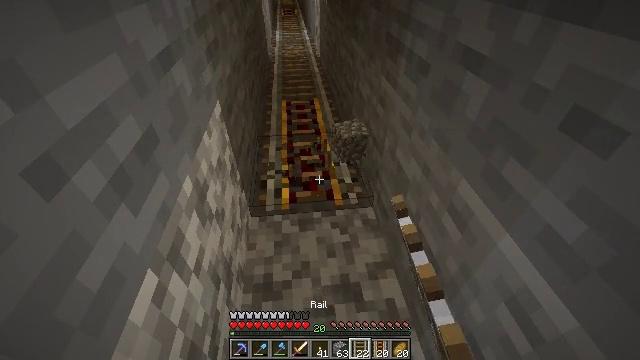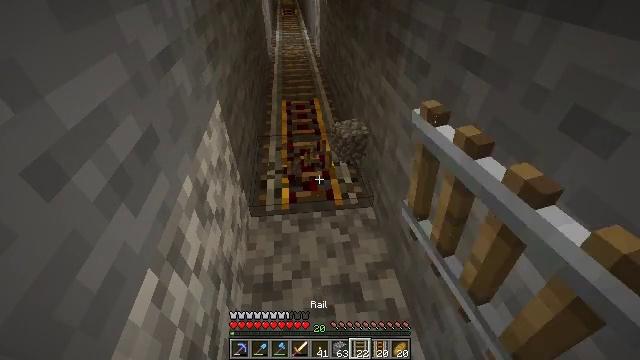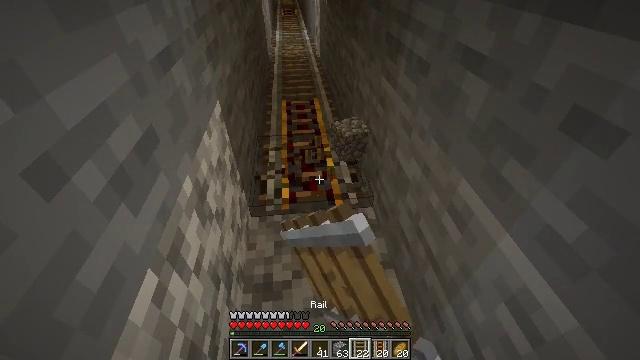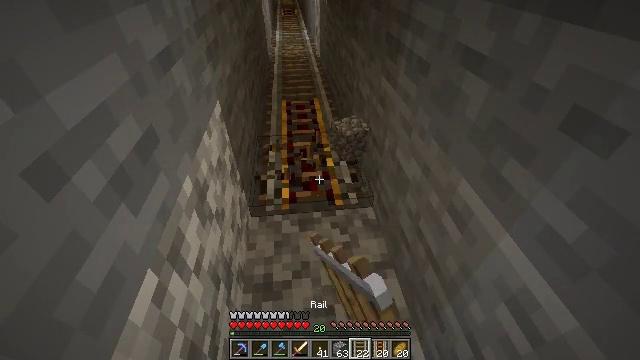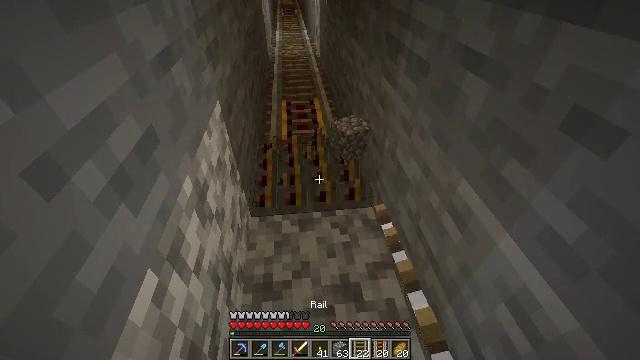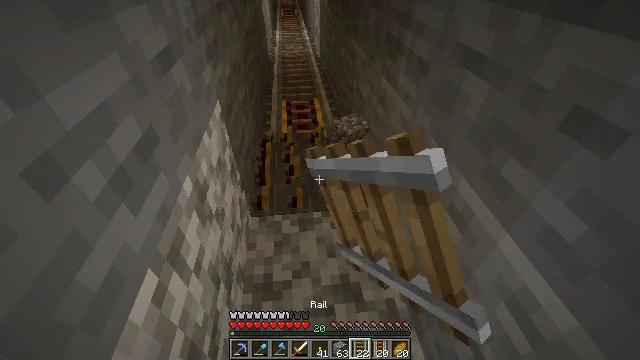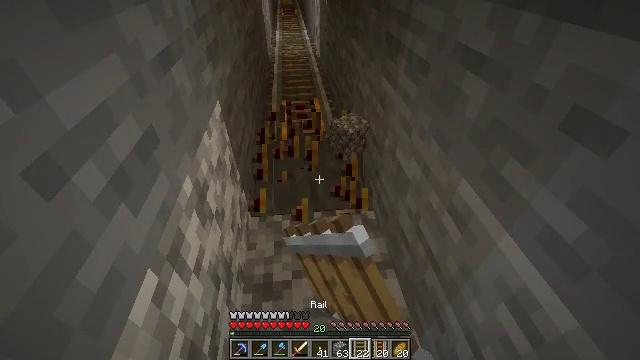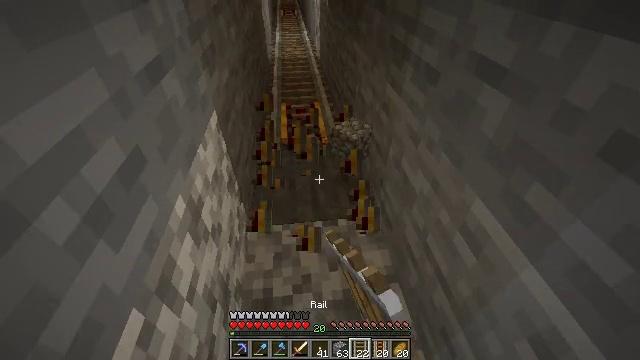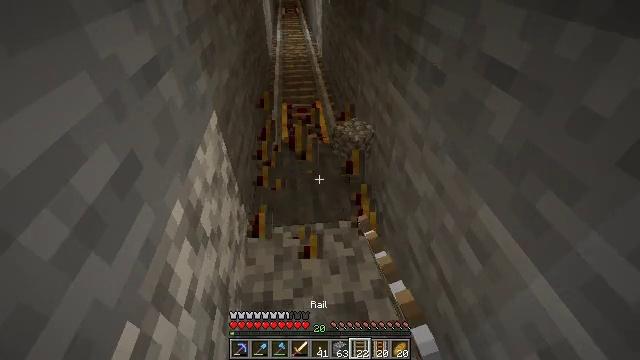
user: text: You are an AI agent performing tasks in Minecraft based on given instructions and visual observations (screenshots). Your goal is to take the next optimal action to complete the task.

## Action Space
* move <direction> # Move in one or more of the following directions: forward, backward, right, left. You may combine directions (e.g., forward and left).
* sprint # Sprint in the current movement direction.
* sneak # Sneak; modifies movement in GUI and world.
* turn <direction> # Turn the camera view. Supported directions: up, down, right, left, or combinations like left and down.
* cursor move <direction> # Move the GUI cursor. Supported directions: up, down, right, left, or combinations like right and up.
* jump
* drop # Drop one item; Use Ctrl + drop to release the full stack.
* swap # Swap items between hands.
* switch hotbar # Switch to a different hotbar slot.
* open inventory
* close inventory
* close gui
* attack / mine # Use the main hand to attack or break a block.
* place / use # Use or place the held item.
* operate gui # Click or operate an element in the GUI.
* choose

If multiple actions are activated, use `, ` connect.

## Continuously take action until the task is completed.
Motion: motion action
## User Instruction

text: Mine the powered rail from the track.
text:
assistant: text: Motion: attack / mine
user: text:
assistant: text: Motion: attack / mine
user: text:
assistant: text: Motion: attack / mine
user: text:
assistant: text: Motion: attack / mine
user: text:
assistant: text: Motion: attack / mine
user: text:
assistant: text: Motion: attack / mine
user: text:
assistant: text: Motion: move forward, attack / mine
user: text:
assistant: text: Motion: move forward, attack / mine
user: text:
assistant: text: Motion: attack / mine